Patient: sex M, age 62
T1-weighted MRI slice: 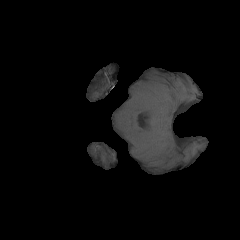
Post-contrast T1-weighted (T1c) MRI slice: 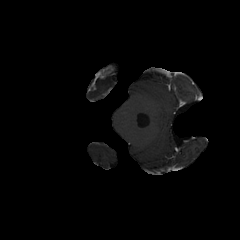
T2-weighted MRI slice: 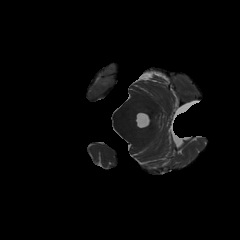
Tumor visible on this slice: yes
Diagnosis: Glioblastoma, IDH-wildtype
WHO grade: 4